Aerial crown-view tile of a tropical tree (Barro Colorado Island, Panama), acquired 20241112:
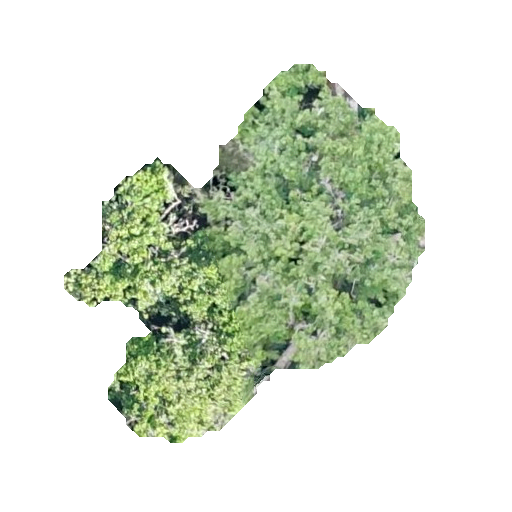
Species: Prioria copaifera
GBIF accepted scientific name: Prioria copaifera
Crown area: 121.679 m²